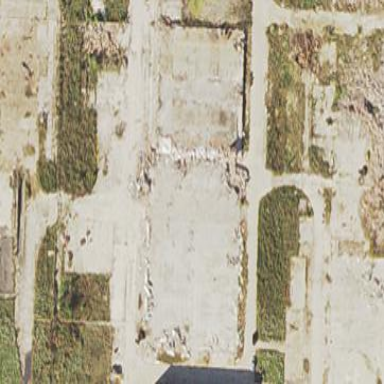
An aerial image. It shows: Ruins of building.